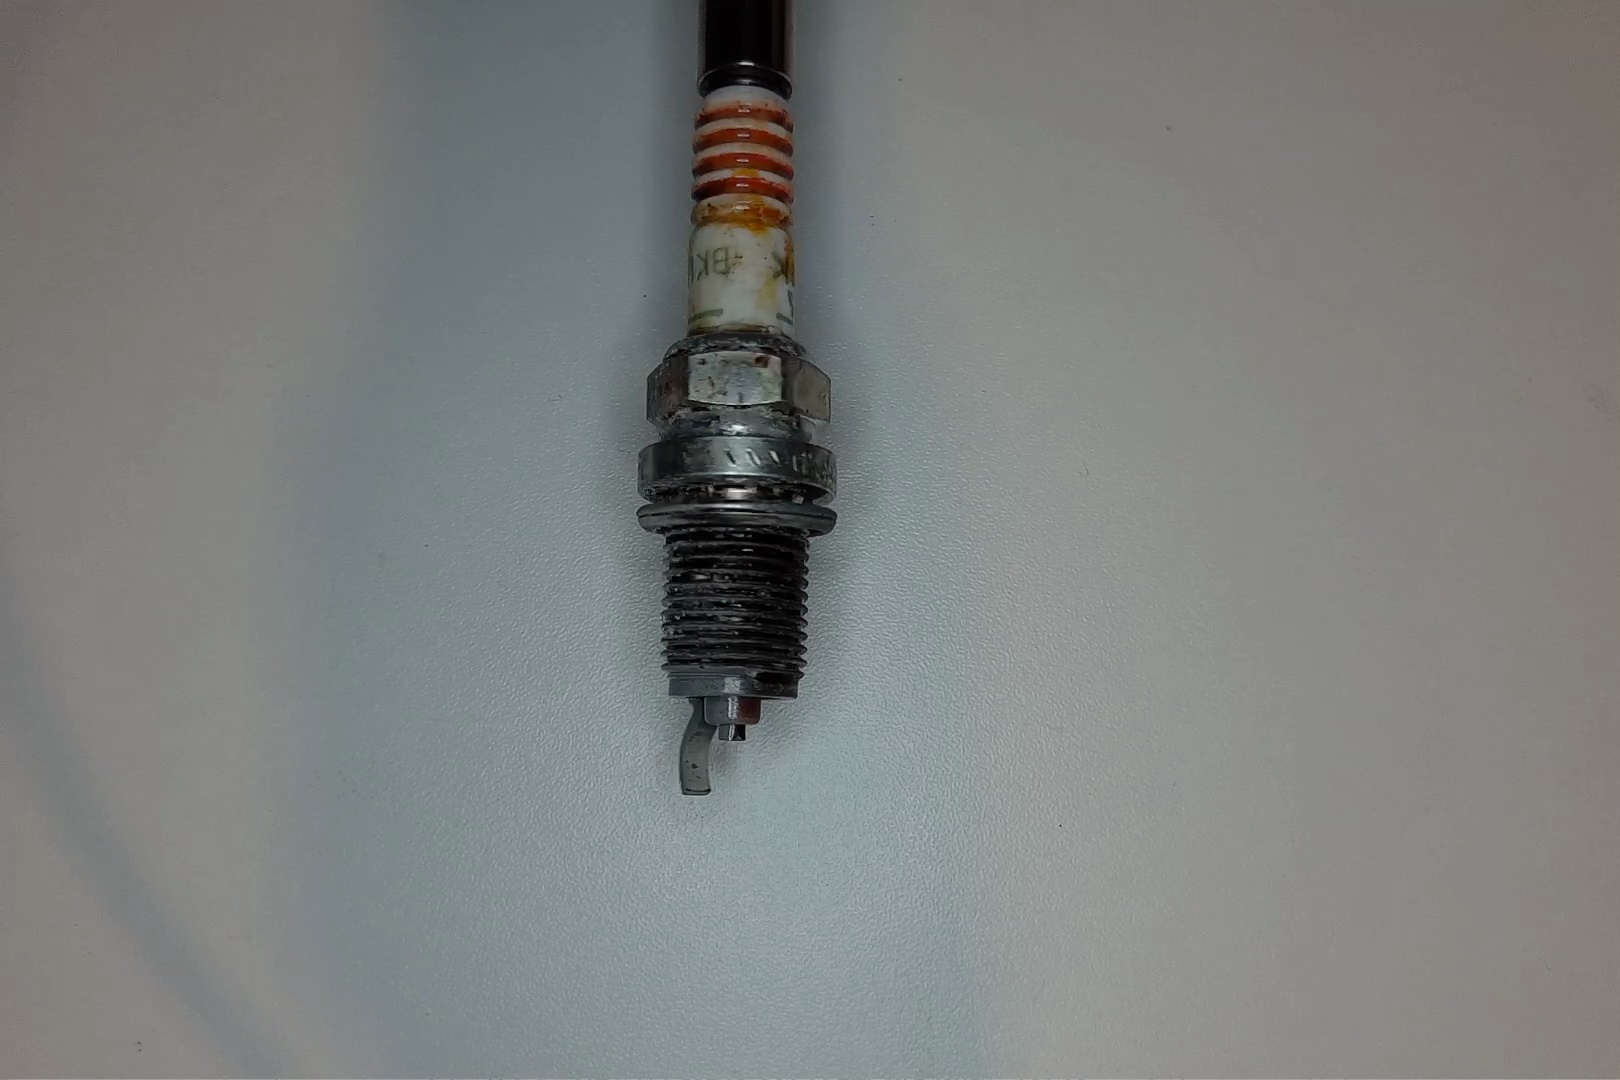
Label: anomaly